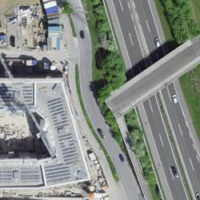
EUNIS habitat code: 57
Species observed at this site:
Buteo buteo
Jacobaea vulgaris
Carex hirta
Cirsium arvense